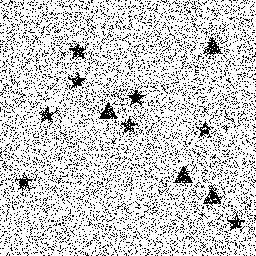
Squares: 0
Triangles: 4
Stars: 8
Total shapes: 12